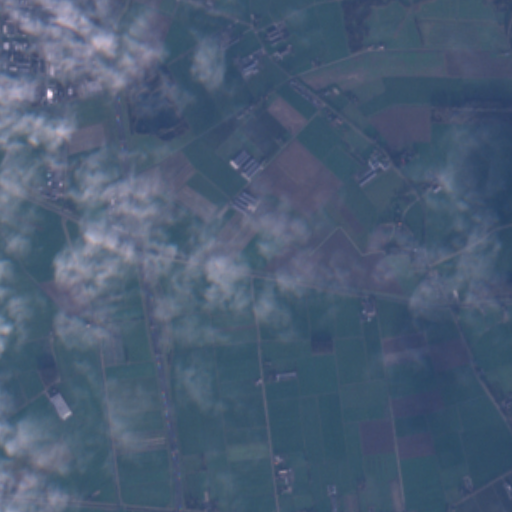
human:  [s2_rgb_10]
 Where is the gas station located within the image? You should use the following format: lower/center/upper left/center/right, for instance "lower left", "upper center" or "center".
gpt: The gas station is located in the center left of the image.
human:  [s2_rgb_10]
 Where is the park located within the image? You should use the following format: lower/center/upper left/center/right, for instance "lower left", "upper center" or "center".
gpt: The park is located in the upper center of the image.
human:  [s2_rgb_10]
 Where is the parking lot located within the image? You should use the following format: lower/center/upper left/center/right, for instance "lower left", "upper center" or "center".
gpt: The parking lot is located in the upper left of the image.
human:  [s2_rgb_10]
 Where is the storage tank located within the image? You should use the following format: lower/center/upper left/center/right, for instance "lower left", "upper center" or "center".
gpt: The storage tank is located in the center left of the image.
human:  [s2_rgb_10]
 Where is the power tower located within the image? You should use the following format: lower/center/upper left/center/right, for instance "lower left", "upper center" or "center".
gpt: There is no power tower in the image.